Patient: sex M, age 55
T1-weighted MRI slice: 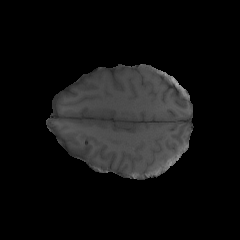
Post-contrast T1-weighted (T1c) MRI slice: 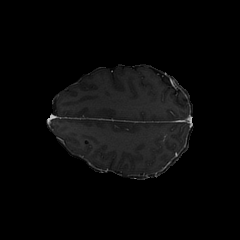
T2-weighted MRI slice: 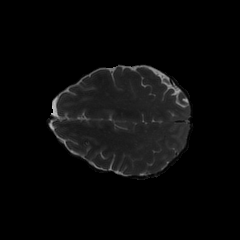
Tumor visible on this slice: no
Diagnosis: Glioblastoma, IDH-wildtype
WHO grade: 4